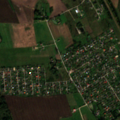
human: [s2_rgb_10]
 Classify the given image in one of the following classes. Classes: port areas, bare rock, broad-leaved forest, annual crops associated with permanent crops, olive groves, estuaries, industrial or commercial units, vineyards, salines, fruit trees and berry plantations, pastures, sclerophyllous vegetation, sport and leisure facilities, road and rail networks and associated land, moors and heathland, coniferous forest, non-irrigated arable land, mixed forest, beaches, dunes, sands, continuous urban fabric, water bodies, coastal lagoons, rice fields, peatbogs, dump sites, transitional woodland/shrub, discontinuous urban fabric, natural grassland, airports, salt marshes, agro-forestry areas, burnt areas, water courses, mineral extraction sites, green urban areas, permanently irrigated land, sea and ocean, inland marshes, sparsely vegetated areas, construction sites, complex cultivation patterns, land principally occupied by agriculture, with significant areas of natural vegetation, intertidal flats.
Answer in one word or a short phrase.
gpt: discontinuous urban fabric, non-irrigated arable land, complex cultivation patterns, transitional woodland/shrub